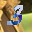
Label: 3